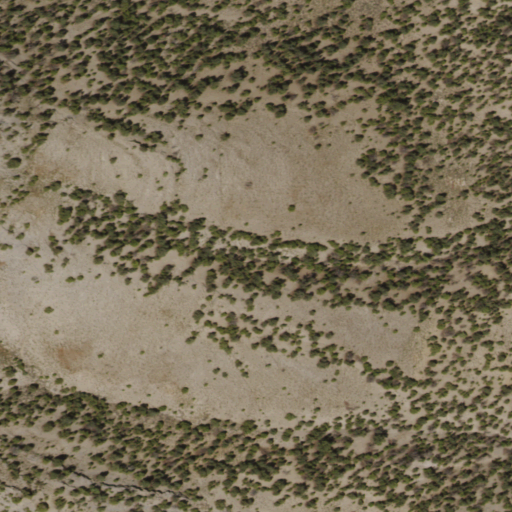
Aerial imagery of mountain in Nevada named Lone Butte containing shrub and evergreen forest